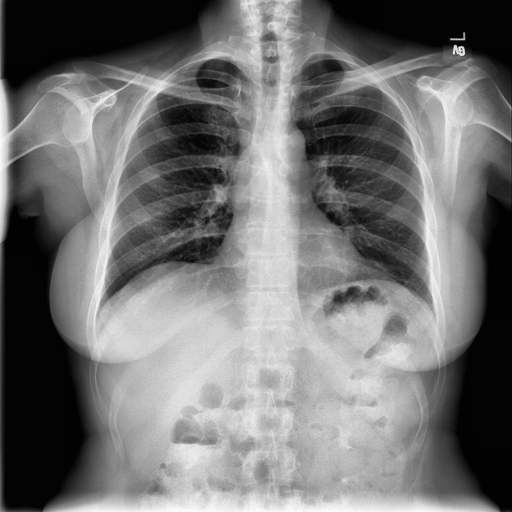
Finding: NORMAL